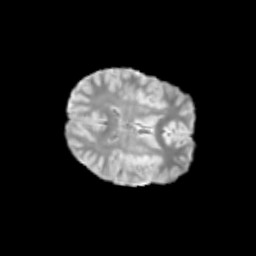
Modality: T2w
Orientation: axial
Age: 11
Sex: female
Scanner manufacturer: siemens
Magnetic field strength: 3 T
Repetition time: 3.8 s
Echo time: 0.07 s